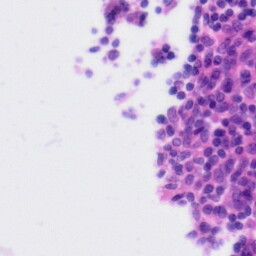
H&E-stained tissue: Tonsil